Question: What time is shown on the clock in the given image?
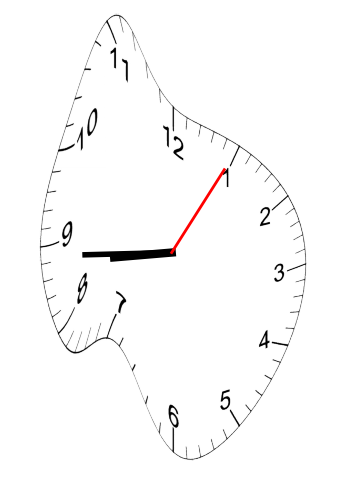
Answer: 08:44:05